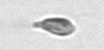
Label: Cryptophyta